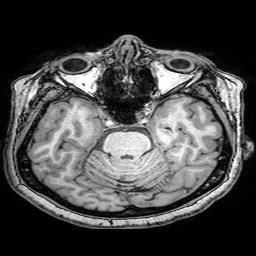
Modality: T1w
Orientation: coronal
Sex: female
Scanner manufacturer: philips
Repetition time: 0.008175 s
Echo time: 0.00375 s